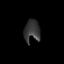
Tissue: prostate
Cell type: Fibroblasts
Senescence score: 0.7021
Nuclear area (px): 338
Mean DAPI intensity: 54.935